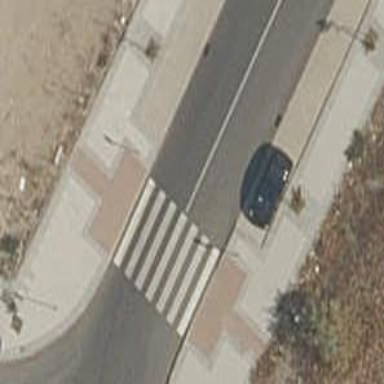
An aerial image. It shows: Uncontrolled zebra crossing on the road.